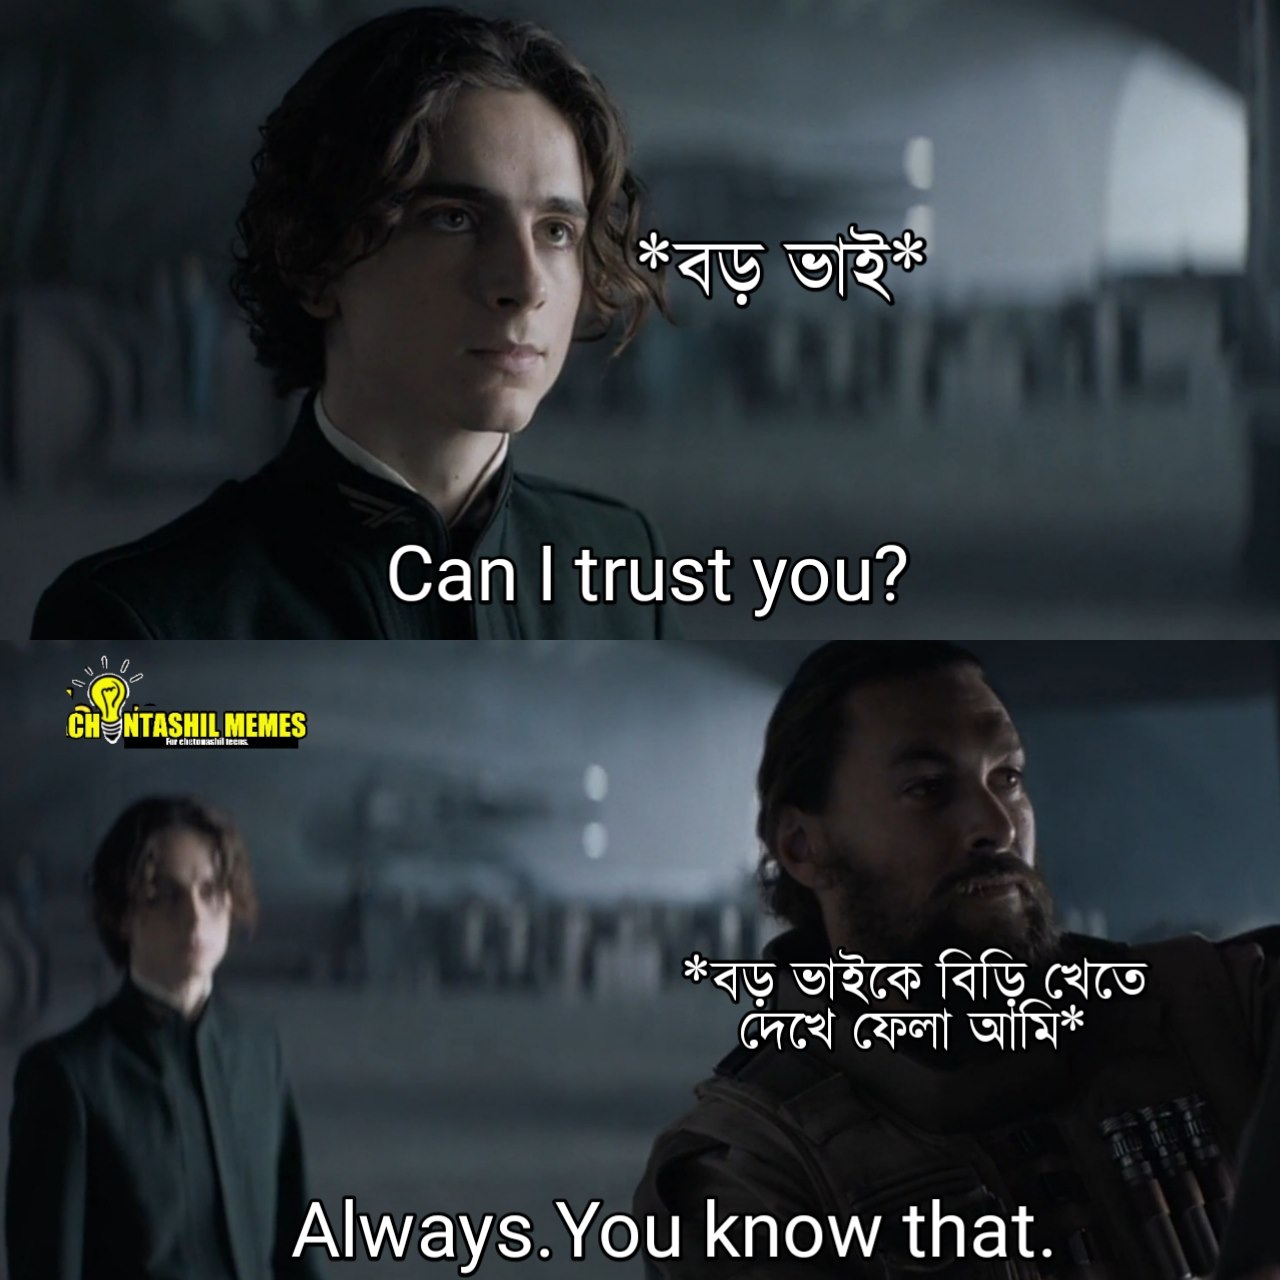
Caption: *বড় ভাই*  Can I trust you?    *বড় ভাইকে বিড়ি খেতে দেখে ফেলা আমি*  Always. You know that.
Label: non-hate